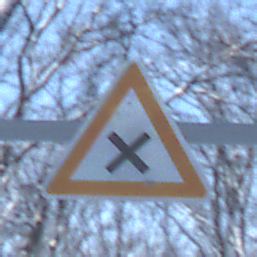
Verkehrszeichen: KreuzungOderEinmuendung
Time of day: MorningAfternoon
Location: Outdoor (Nature)
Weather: Clear
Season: Winter
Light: Natural